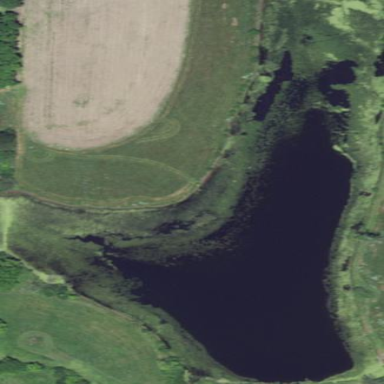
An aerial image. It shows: Pond with natural water.